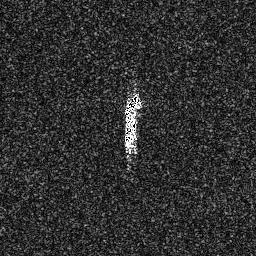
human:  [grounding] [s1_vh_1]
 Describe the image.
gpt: In the satellite image, there is  <ref>1 medium ship </ref> <box>[[46, 35, 56, 60, 0]]</box> located at center.